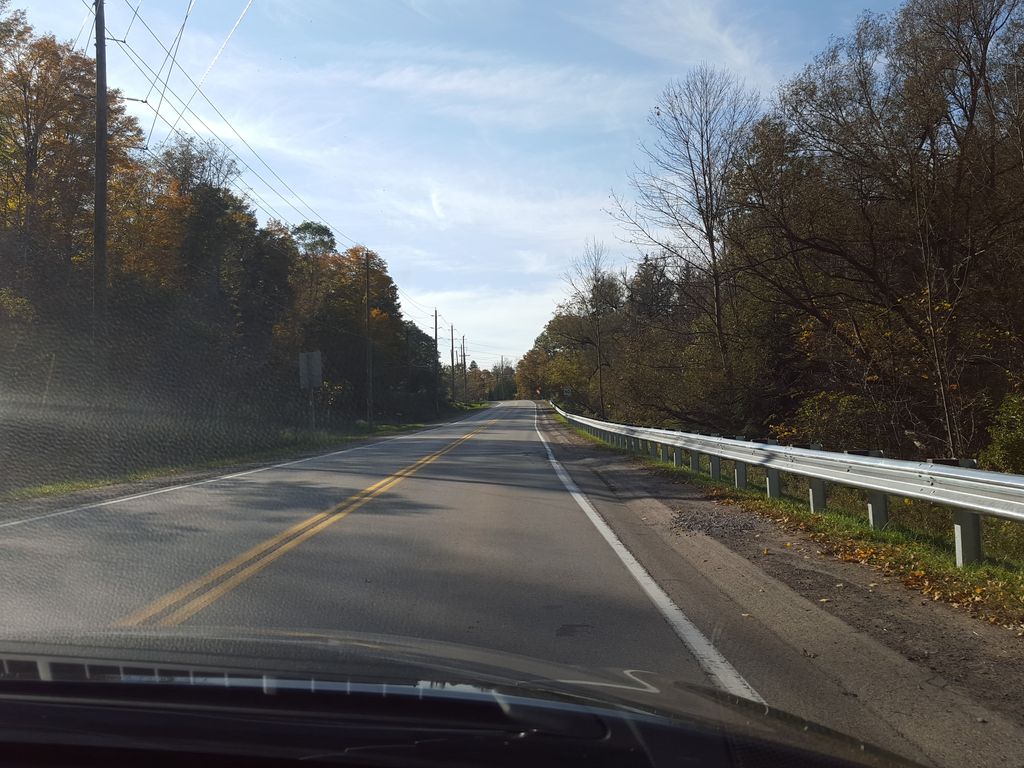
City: hamilton